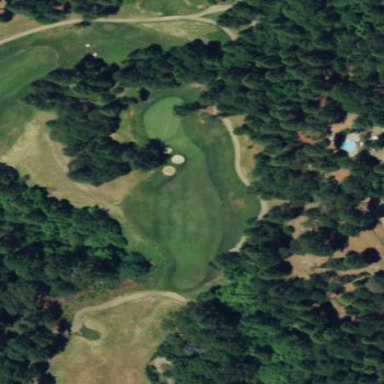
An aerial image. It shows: Golf rough area.